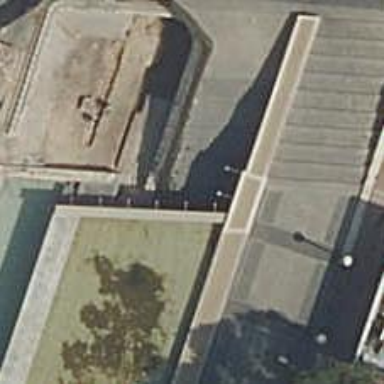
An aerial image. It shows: Arts centre.